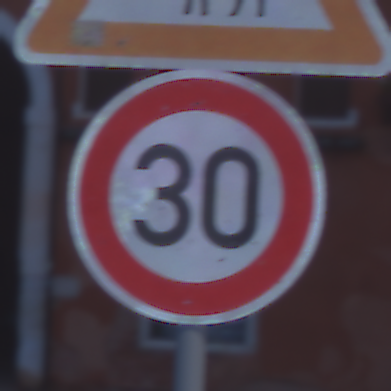
Verkehrszeichen: Geschwindigkeit30
Zusatzzeichen oben: ViehtriebRechts
Umgebung: Outdoor, Urban
Tageszeit: Dawn
Wetter: PartlyCloudy
Licht: Natural
Jahreszeit: NotSpecified
Kontrast: LowContrast